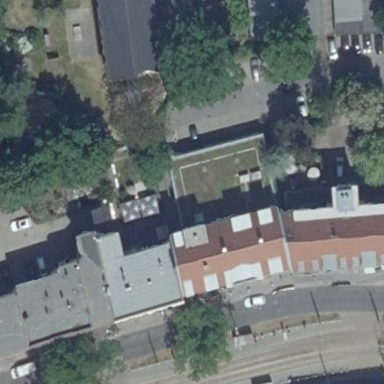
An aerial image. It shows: Building with flat grass-covered roof. The building has silver color.